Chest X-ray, PA view. Patient: 19 years old, sex F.
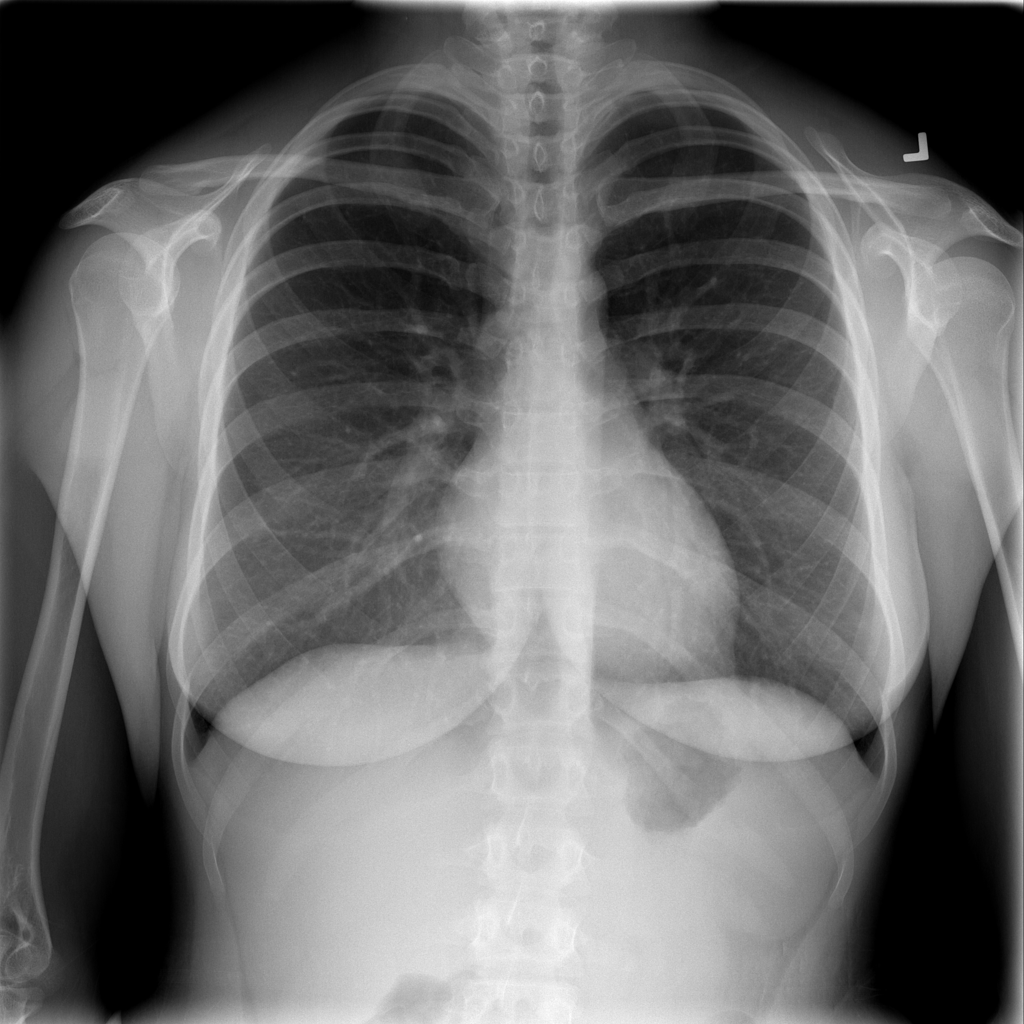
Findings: No Finding